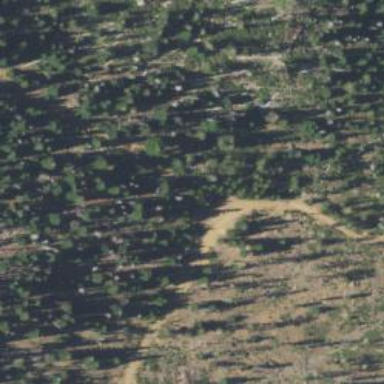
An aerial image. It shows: Backcountry nordic track.